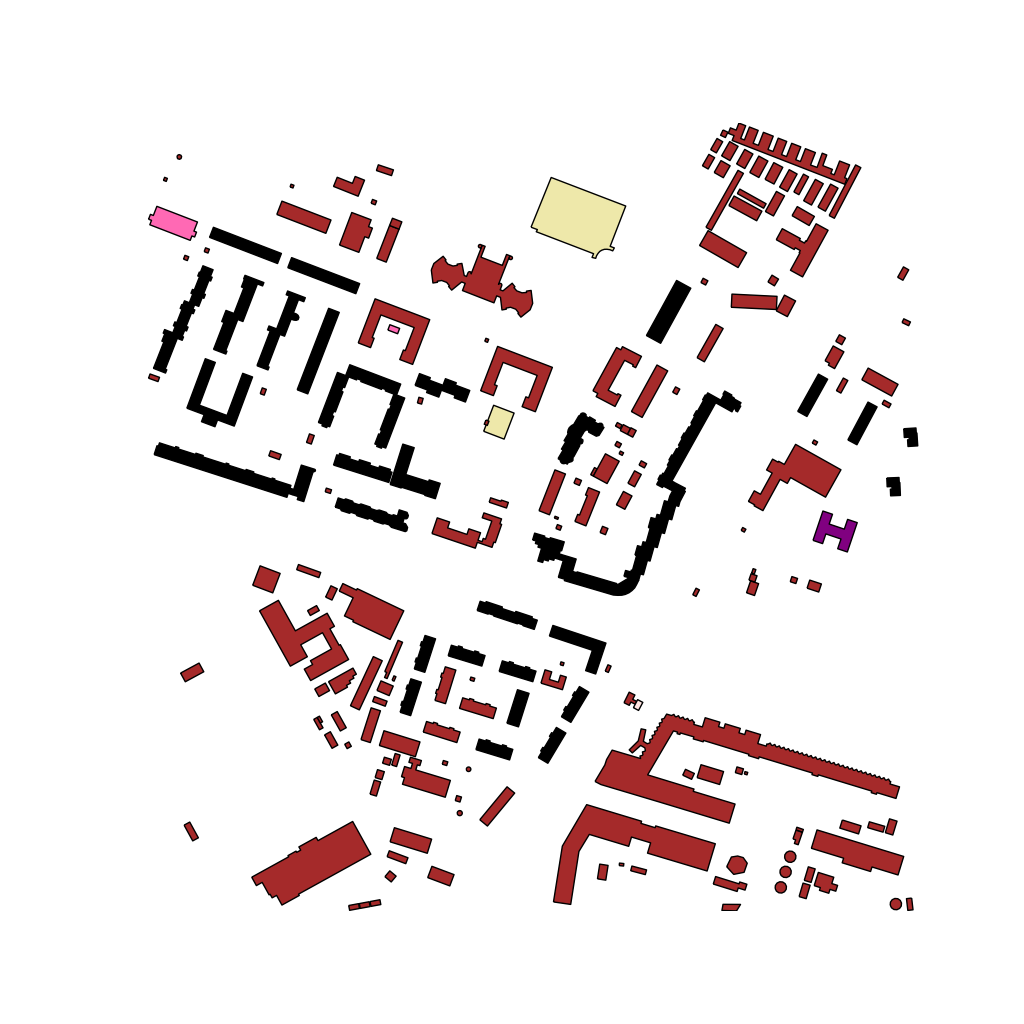
Tags: overhead vector_map, business, industrial, recreation, residential, modern, soviet, high_rise, individual_rise, low_rise, medium_rise, density_2, Building, Facility, Gas, Kinder, Uni, Ythsport, 1.0 km²